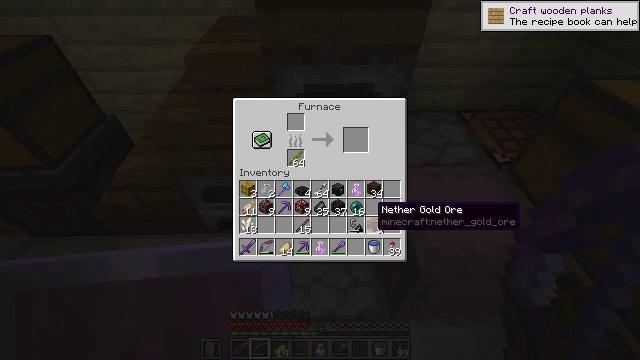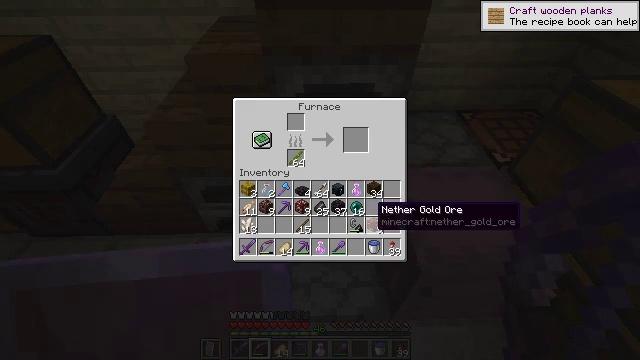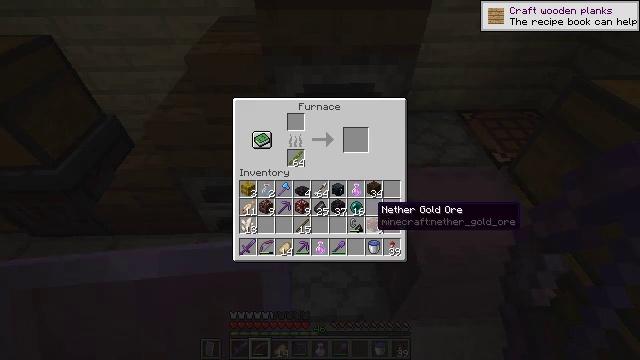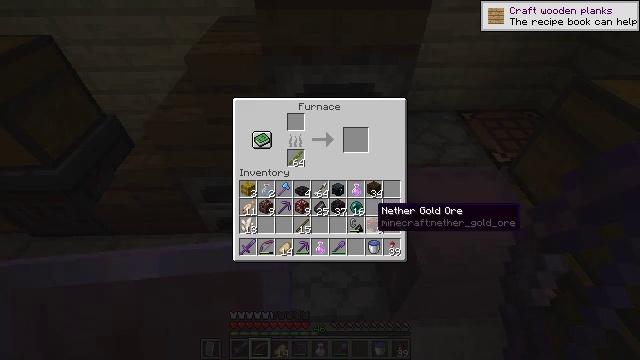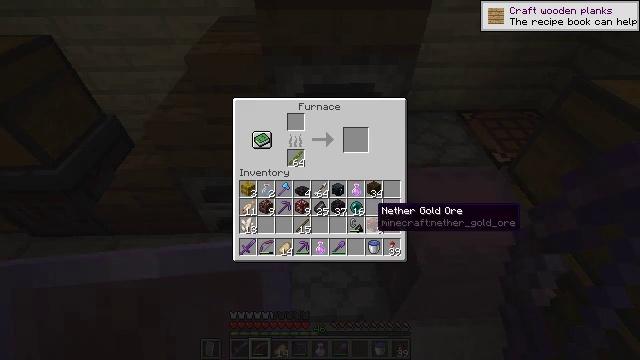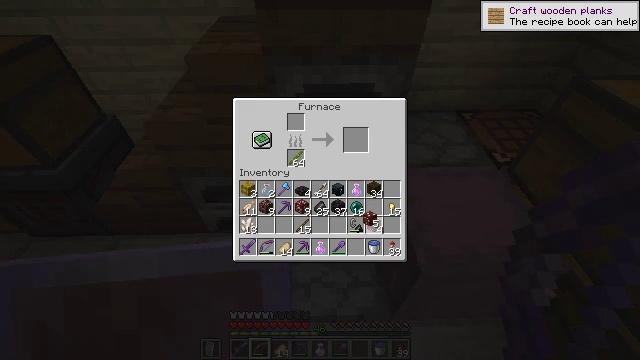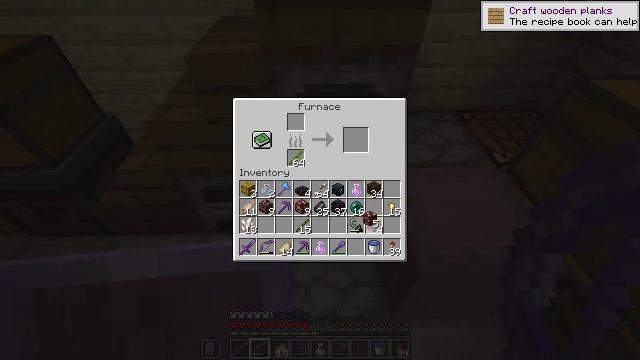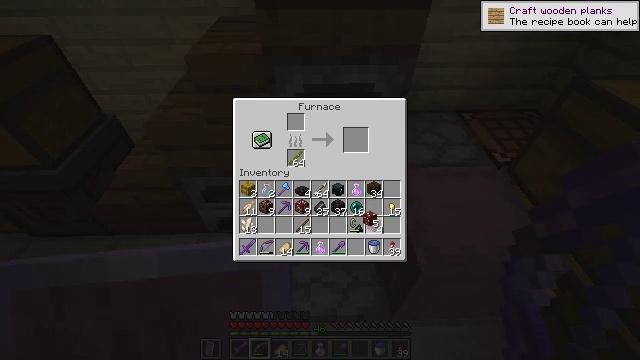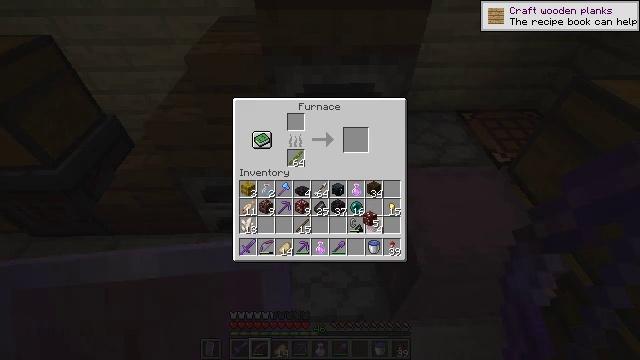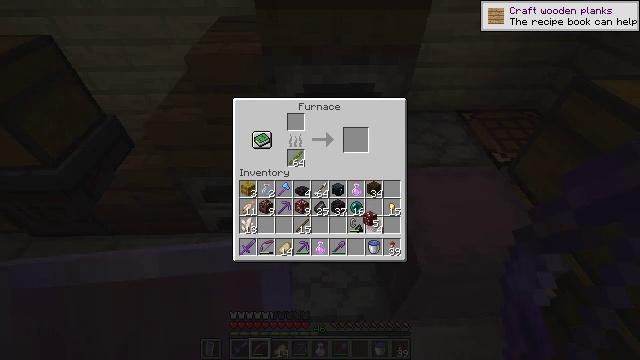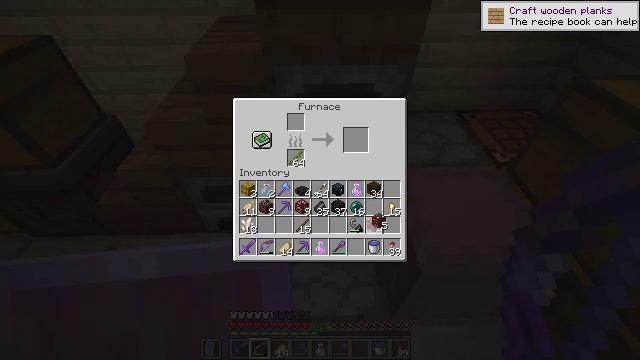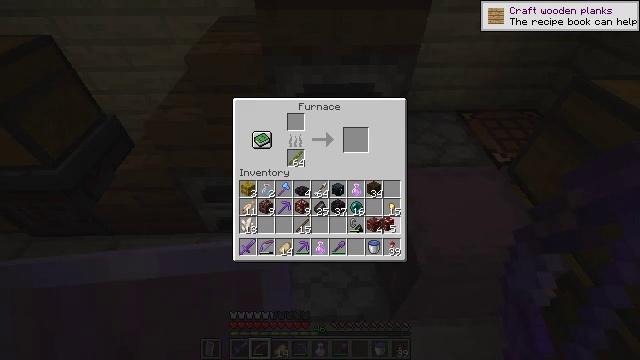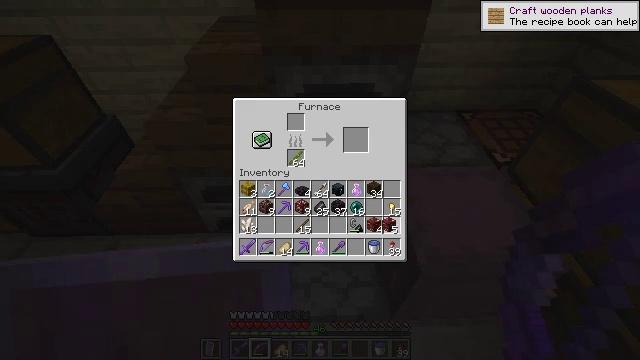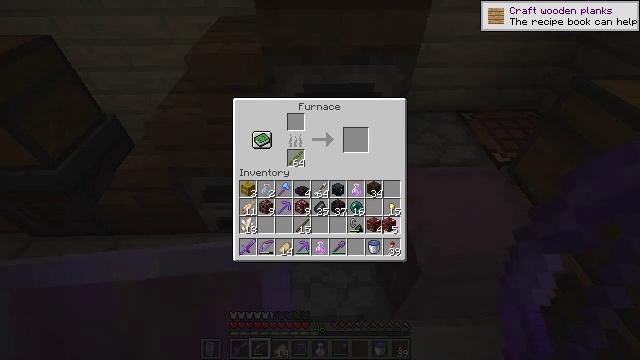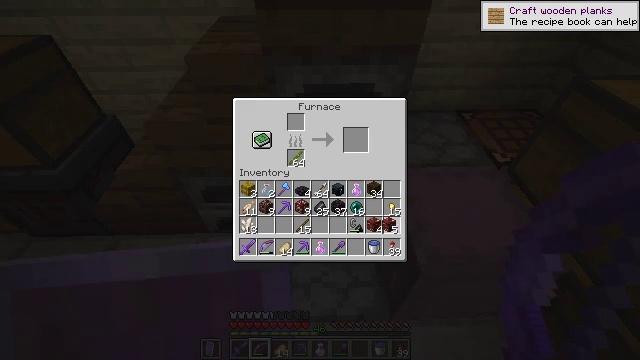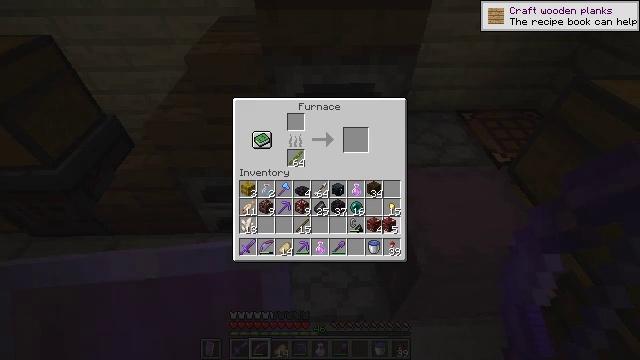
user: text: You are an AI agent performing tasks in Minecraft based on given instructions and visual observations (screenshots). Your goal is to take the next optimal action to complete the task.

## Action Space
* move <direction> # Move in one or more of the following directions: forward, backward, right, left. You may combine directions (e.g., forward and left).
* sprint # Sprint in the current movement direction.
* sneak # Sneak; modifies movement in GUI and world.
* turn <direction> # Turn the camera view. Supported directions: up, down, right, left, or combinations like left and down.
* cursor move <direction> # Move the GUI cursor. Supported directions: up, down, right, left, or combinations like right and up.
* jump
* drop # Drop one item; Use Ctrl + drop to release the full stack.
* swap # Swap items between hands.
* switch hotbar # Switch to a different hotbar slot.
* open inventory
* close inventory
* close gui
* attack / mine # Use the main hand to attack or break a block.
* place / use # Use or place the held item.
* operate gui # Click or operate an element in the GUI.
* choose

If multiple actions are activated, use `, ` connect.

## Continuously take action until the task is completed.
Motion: motion action
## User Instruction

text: craft item air
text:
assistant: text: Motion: no_op
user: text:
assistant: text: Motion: no_op
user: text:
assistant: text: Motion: no_op
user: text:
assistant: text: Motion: no_op
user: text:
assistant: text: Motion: use / place
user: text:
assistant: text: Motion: use / place
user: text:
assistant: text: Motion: use / place
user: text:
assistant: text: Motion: use / place
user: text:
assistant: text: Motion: no_op
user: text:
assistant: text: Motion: turn right
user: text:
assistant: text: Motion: turn right
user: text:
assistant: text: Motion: no_op
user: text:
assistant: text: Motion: no_op
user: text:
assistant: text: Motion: no_op
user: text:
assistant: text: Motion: no_op
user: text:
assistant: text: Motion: attack / mine
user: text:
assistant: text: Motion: attack / mine
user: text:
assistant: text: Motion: attack / mine
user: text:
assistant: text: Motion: no_op
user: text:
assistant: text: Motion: no_op
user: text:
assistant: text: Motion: no_op
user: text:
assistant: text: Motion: no_op
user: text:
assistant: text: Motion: no_op
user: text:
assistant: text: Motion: use / place
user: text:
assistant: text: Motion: use / place
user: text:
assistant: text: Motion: use / place
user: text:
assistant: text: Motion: no_op
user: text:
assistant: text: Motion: turn left and up
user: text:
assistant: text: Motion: turn up
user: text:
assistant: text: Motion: no_op